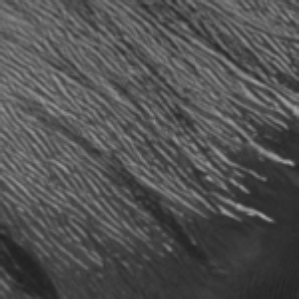
Label: frost